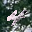
Label: 4